Question: Is it possible to format multiple columns with one line of script using flexitable?
The example includes variables of two different types of double. I'd like to:
1. round variables greater than 1000 to the nearest 1000 and add thousand comma formating, and
2. round variables less than one to two decimal places
This is relatively simple using flextable, but becomes a bore with a much larger data set. I cannot see a way to do this more efficiently.
I could use dplyr to pre-process the data (although the comma formatting requires changing the variable type from double to character).
I'd prefer if possible to do this in flextable.
I'm aware multi-column formatting is possible with Huxtable.
Might it be possible for users to create bespoke set_formatter_type functions?
# MWE
'''
set.seed(100)
tib <- tibble(a = letters[1:4],
b = runif(4)*sample(c(10000, <PHONE>, <PHONE>), 4, replace = TRUE),
c = runif(4)*sample(c(10000, <PHONE>, <PHONE>), 4, replace = TRUE),
d = runif(4)*sample(c(10000, <PHONE>, <PHONE>), 4, replace = TRUE),
e = runif(4),
f = runif(4))
regulartable(tib) %>%
set_formatter(b = function(x) format(round(x, -3), big.mark = ",")) %>%
set_formatter(c = function(x) format(round(x, -3), big.mark = ",")) %>%
set_formatter(d = function(x) format(round(x, -3), big.mark = ",")) %>%
set_formatter(e = function(x) round(x, 2)) %>%
set_formatter(f = function(x) round(x, 2)) %>%
print(preview = "docx")
'''

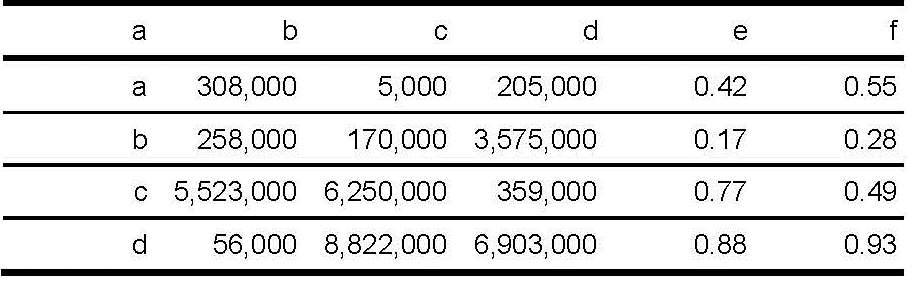
Answer: Yes, the documentation can be found here : <URL>
and here :
<URL>
'''
set_formatter(b = function(x) format(round(x, -3), big.mark = ","),
c = function(x) format(round(x, -3), big.mark = ","),
d = function(x) format(round(x, -3), big.mark = ","),
e = function(x) round(x, 2),
f = function(x) round(x, 2))
'''